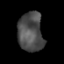
Tissue: prostate
Cell type: Epithelial cells
Senescence score: 0.3402
Nuclear area (px): 971
Mean DAPI intensity: 77.201